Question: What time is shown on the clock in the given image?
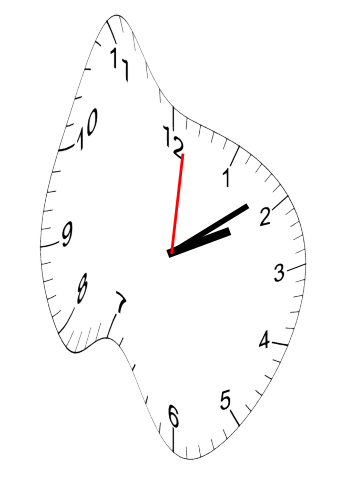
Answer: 02:09:01